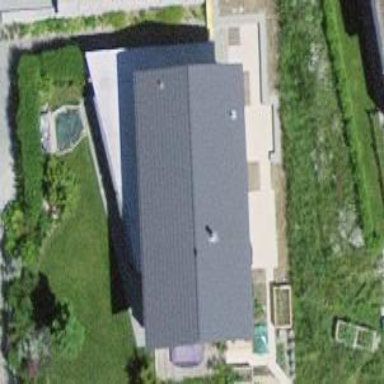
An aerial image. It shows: Detached building.